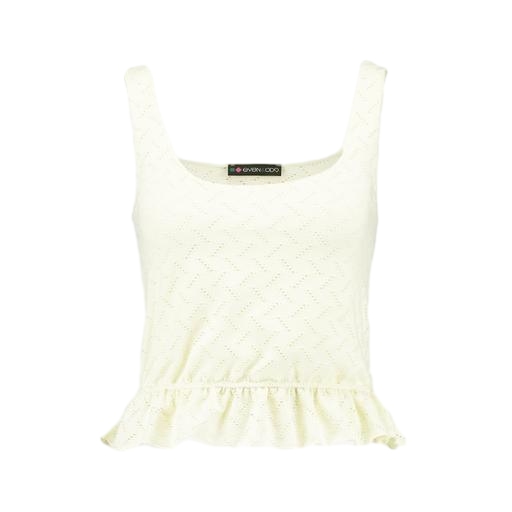
white women's peplum tank, light yellow tank top, white peplum-hem tank top, white background